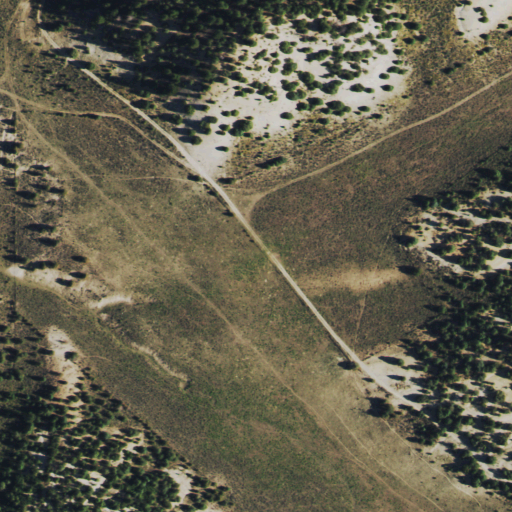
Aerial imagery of valley in Colorado named Turkey Canyon containing shrub and evergreen forest